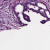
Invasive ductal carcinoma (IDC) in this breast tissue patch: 1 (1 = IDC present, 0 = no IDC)